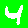
Digit: 4